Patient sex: F
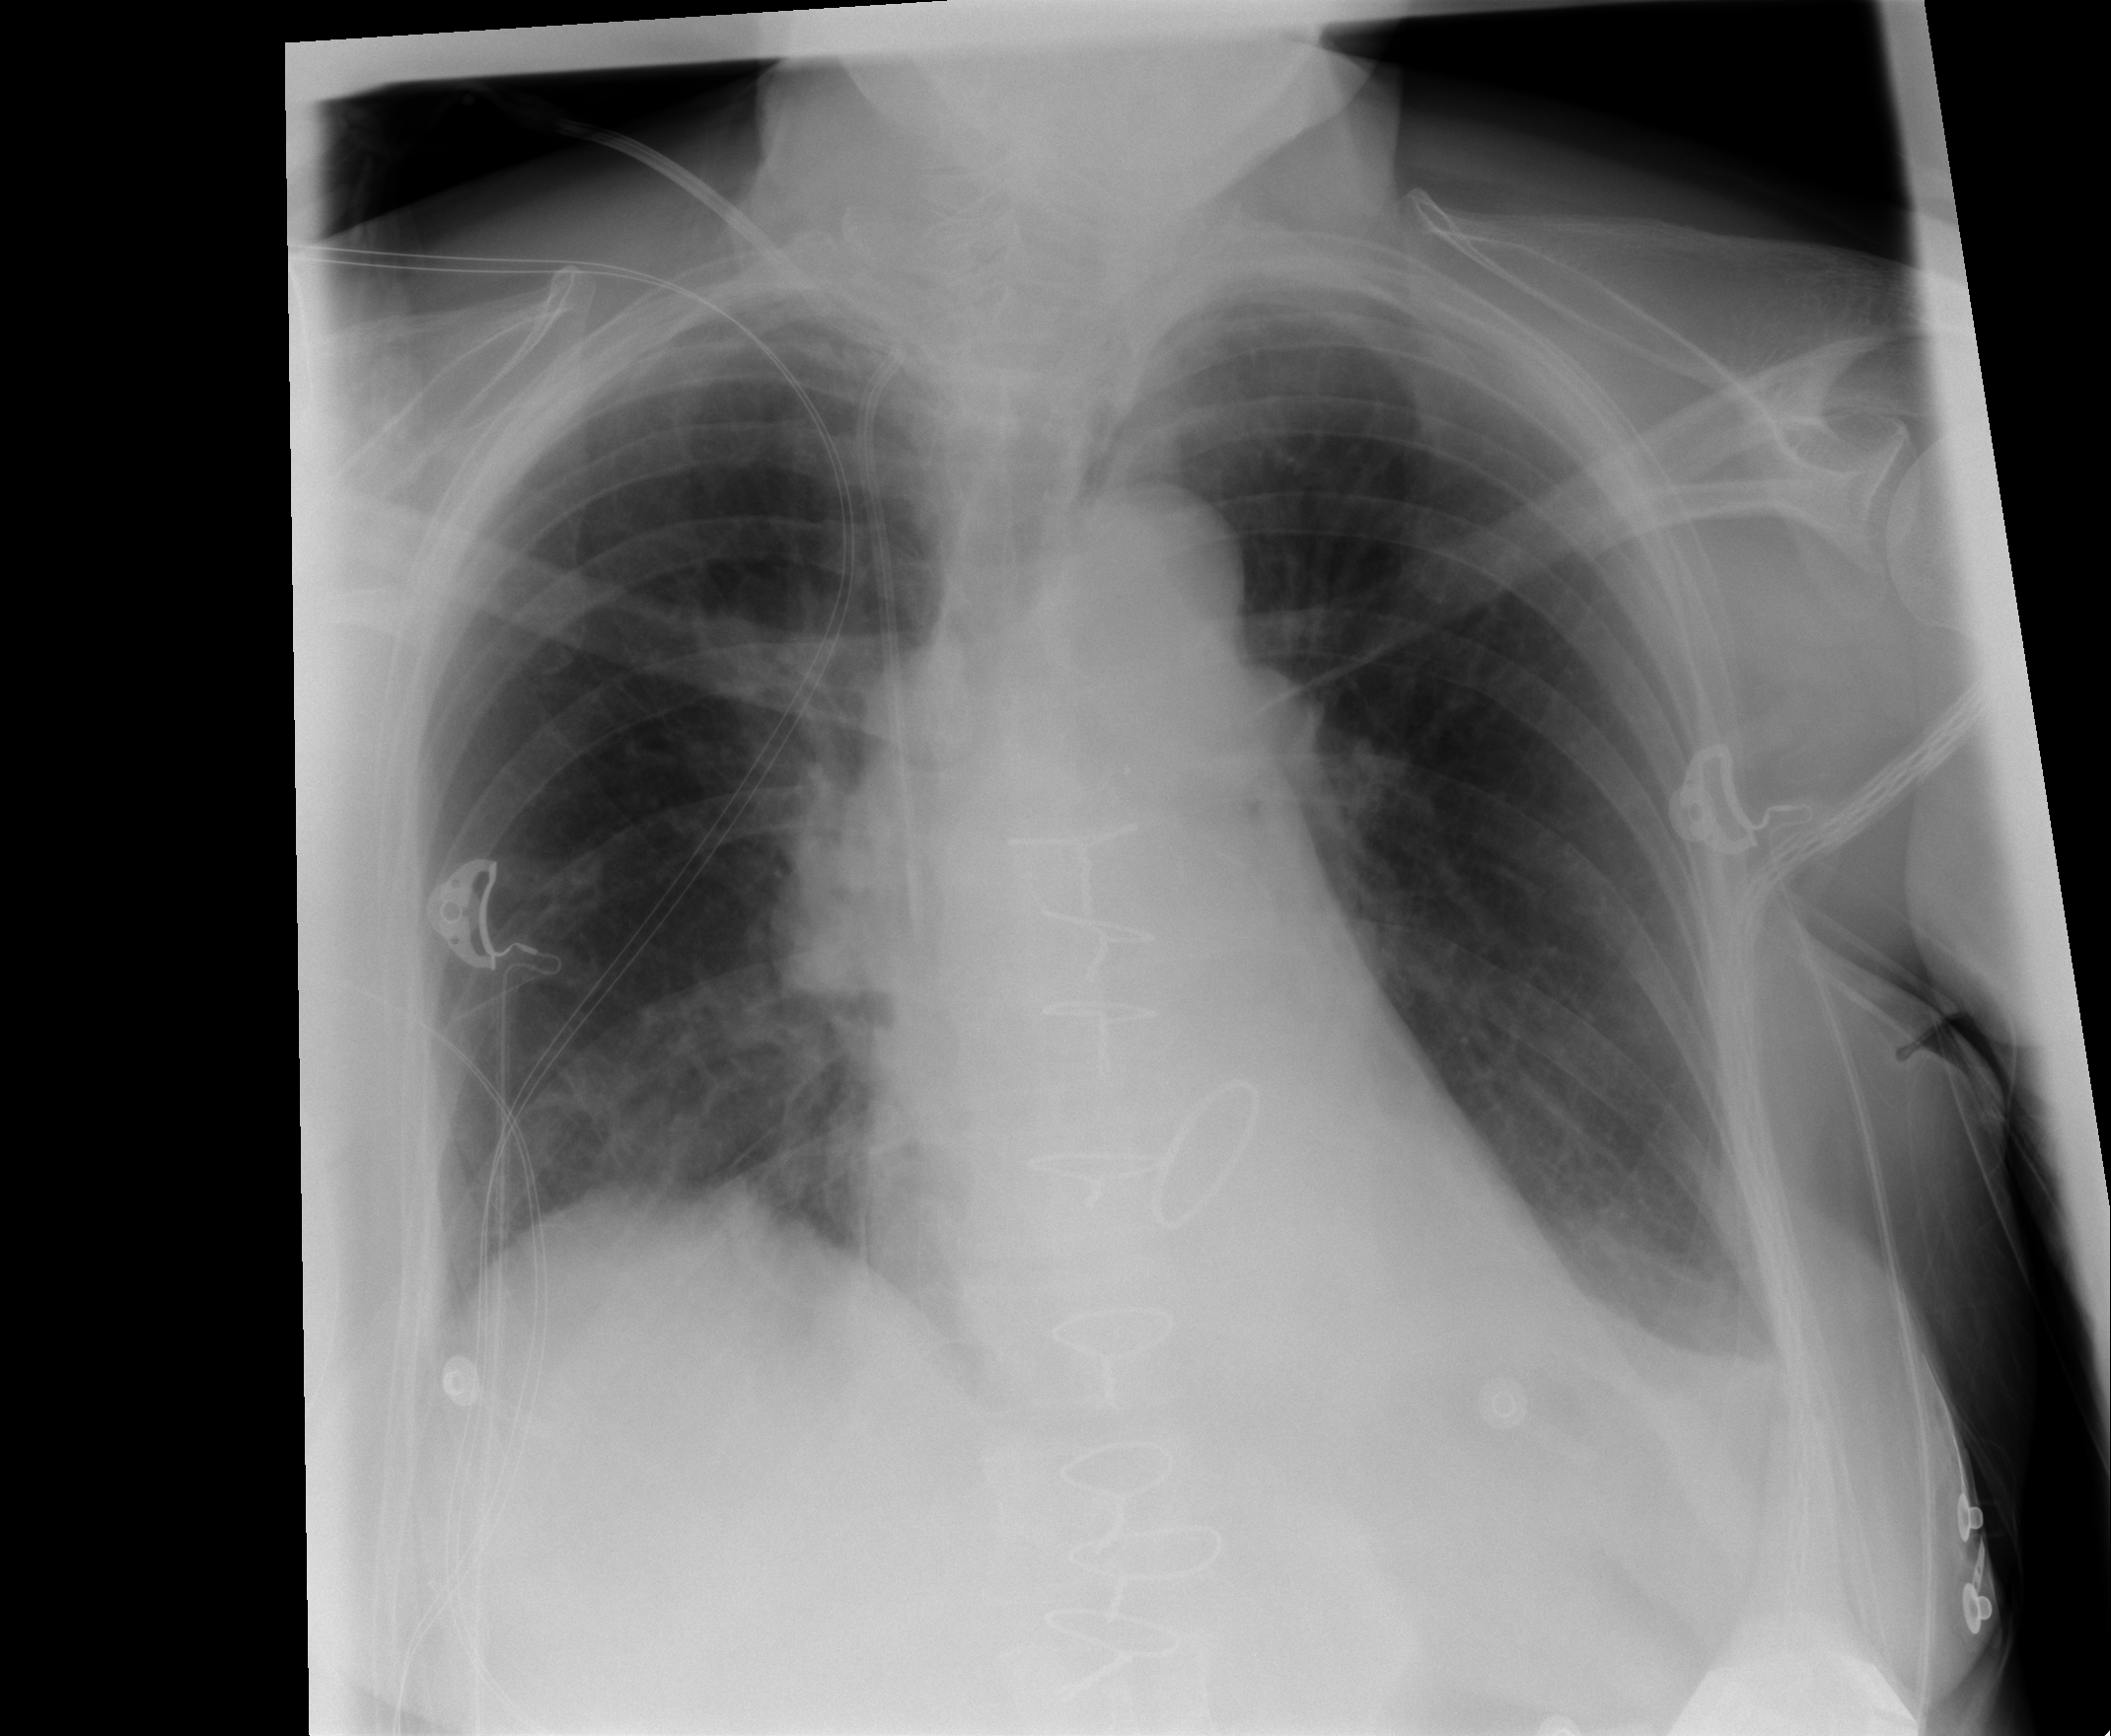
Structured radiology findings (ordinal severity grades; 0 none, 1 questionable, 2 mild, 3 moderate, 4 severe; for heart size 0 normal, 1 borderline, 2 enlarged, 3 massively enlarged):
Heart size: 0
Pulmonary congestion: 0
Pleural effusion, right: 0
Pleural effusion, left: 2
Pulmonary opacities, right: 0
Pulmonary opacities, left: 0
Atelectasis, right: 2
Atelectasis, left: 2